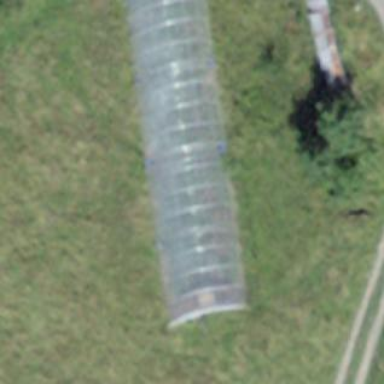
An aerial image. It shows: Greenhouse.